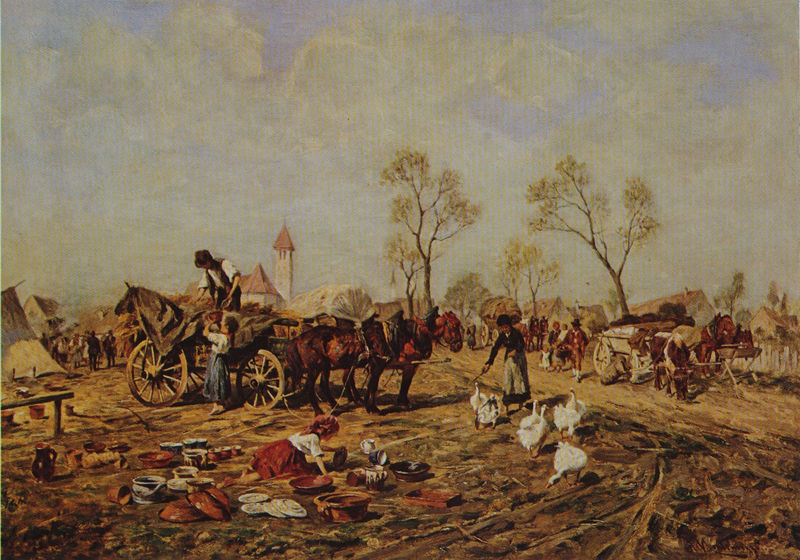
Titel: Geschirrmarkt
Künstler: Antonio Matteo Montemezzo
Standort: Dachau
Institution: Schloss Haimhausen, Gemälde-Cabinett-Unger
Schlagwörter: baum, blau, blätter, dunkel, gemälde, himmel, laub, mann, schatten, vogel, weiß, wolken, bäume, frauen, grün, kirchturm, landschaft, menschen, mädchen, ocker, stadt, äste, braun, fenster, frau, hell, holz, hut, kleid, licht, männer, schwarz, strasse, dach, gebäude, haus, rot, tiere, tuch, weg, wolke, zaun, beige, leute, rock, hemd, mensch, steine, teller, öl, ast, erde, feld, horizont, häuser, hügel, natur, vögel, zweige, kirche, pfad, sonne, realismus, stoff, decke, kind, personen, blatt, person, pflanzen, arbeit, bauern, genre, handel, karren, kinder, pferd, pferde, räder, schornstein, stock, turm, turmspitze, kanne, keramik, krug, schalen, zaumzeug, schürze, topf, sommer, liegen, ente, gans, schnabel, ort, röcke, stab, acker, arbeiten, ernte, feldarbeit, furchen, körbe, lehm, spuren, warm, sonnenlicht, dorf, dächer, tag, herbst, hütten, ausflug, enten, picknick, fuhrwerke, kutsche, kutschen, markt, platz, speichen, arbeiter, rad, spur, wagen, wagenrad, essen, kopftuch, tasse, weste, bauer, töpfe, verkauf, knabe, suchen, geschirr, wägen, verkäuferin, gänse, schnäbel, mahlzeit, sonnig, karaffe, tassen, besuch, ross, kapelle, dreck, zaunzeug, marktplatz, prozession, wagenräder, hahn, rösser, verkaufen, gespann, hüten, glasiert, glasur, töpferei, chevaux, zelt, zelte, clocher, lager, ocre, hennen, hühner, feilbieten, bäurin, campagne, fuhrwerk, leiterwagen, lehmboden, matsch, pferdewagen, marktbesucher, markttag, bevölkerung, federvieh, handeln, banke, plane, fillette, furche, gänsehirt, gänsehirte, gänsemagd, kegelturm, marchands, marktgemeinde, marktplazu, oie, pauvreté, rad wagen, sähen, telt, vaisselles, wolkew, zeöt